Question: I've found lots of examples of this and as far as I can tell I'm doing it right, but I still get an error. I've created a border.xml file and put it into a drawable folder. The folder didn't exist, so I had to create it. I have a feeling my problem is where I saved the file or possibly that I need to register it somewhere. Here you can see the file.

Here is the code for border.xml
'''
<?xml version="1.0" encoding="UTF-8"?>
<shape xmlns:android="http://schemas.android.com/apk/res/android">
<solid android:color="#ffffff" />
<stroke android:width="2dp" android:color="#515151"/>
<corners android:radius="3dp" />
<padding android:left="10dp" android:top="5dp"
android:right="10dp" android:bottom="5dp" />
</shape>
'''
And here is how I'm trying to use it
'''
<TableRow
xmlns:android="http://schemas.android.com/apk/res/android"
android:background="@drawable/border.xml"
android:padding="5dp">
'''
The error I get is:
'''
error: Error: No resource found that matches the given name (at 'background' with value
'@drawable/border.xml').
'''
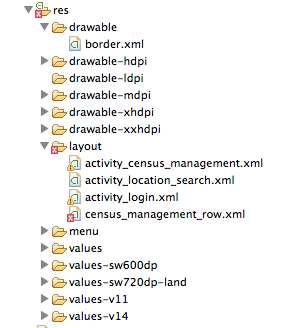
Answer: Try 'android:background="@drawable/border"' without the '.xml'